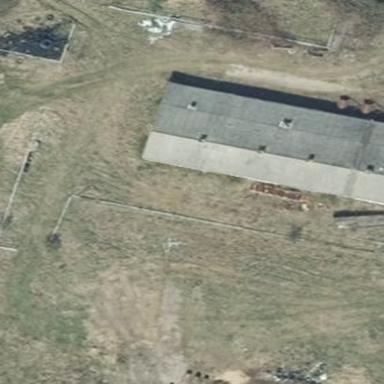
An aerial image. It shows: Gabled roof of grey-colored farm auxiliary building with its roof oriented along the structure.